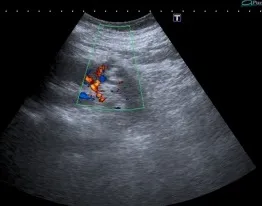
Increased perfusion around , by ultrasonography.
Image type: radiology (ultrasound)